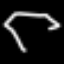
Label: diamond